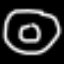
Label: donut